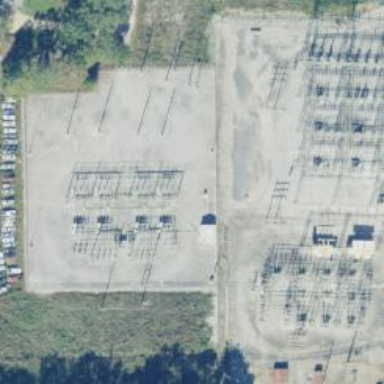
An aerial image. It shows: Switch used for power control.